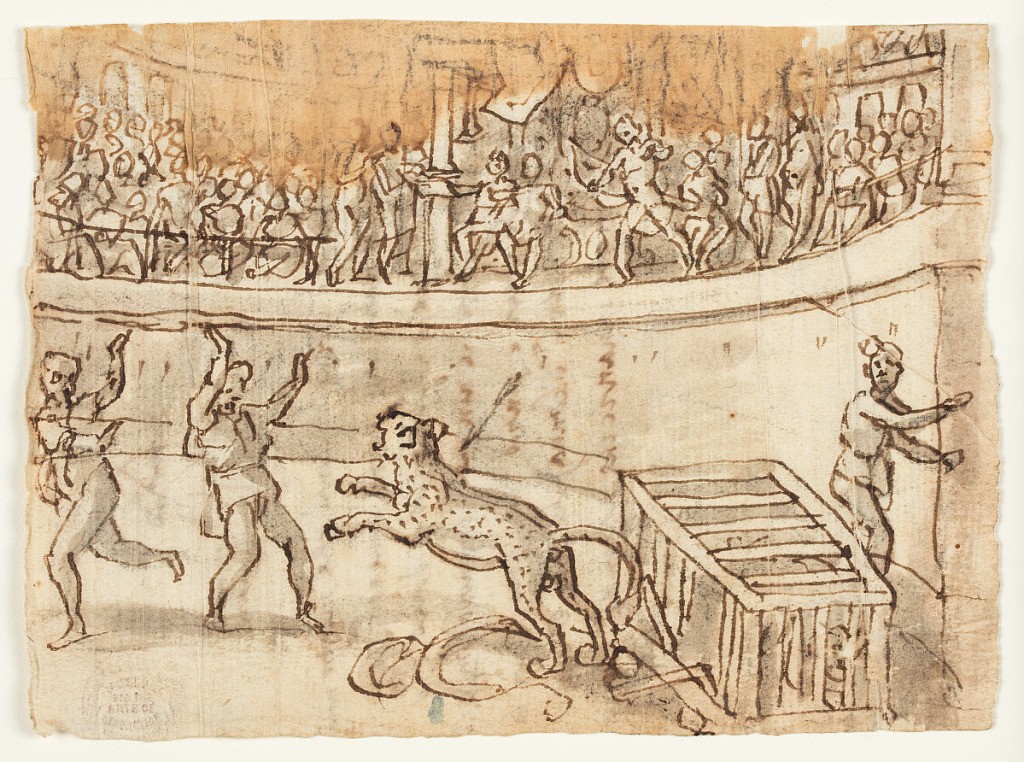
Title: The Emperor Commodus Killing a Leopard
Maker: Jan van der Straet, called Stradanus, Flemish, 1523–1605
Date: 1596 or before
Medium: Recto: pen and brown ink, brush and black wash over black chalk on laid paper. Verso: pen and brown ink on laid paper.
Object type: Drawing
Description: Recto: View of an arena with a leopard at center, lunging towards a man who throws up his arms in terror. The leopard's cage is in the foreground. Emperor Commodus, looking down from the audience at upper right, holds a bow, having just fired an arrow at the big cat. The arrow can be seen in mid-air. It will strike the leopard in the back, saving the man.
Verso: Rough sketch of the same subject as the recto, here showing only Commodus and the man with his arms outstretched. Italian inscription relating to the recto. Both are in the hand of Luigi Alamanni.